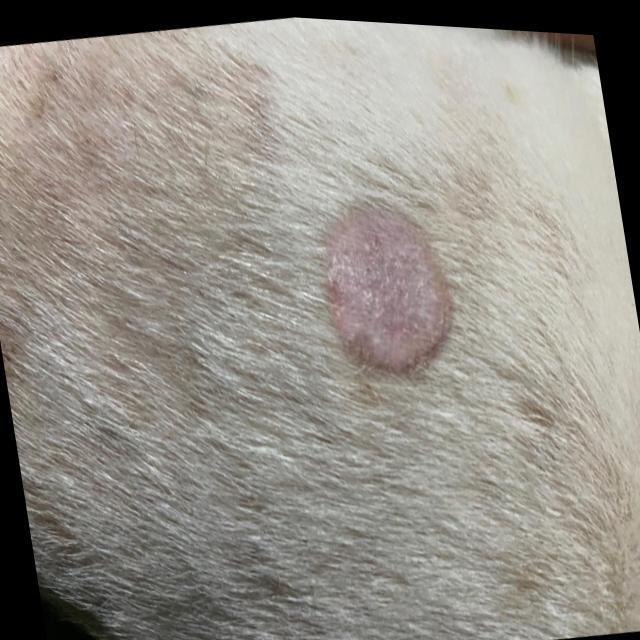
Canine ringworm (Dermatophytosis) — fungal infection caused by Microsporum or Trichophyton. Presents with circular alopecia, scaling, crusting, and broken hairs.